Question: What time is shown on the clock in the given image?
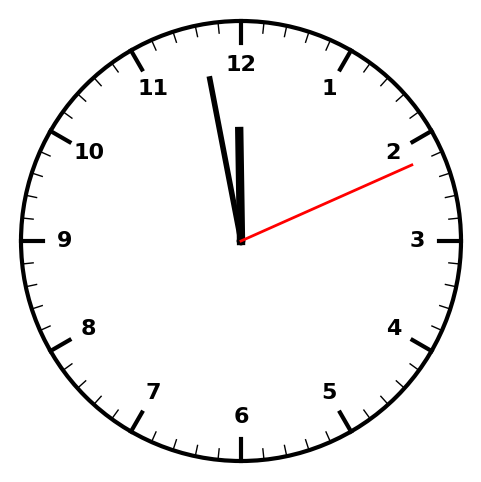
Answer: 11:58:11